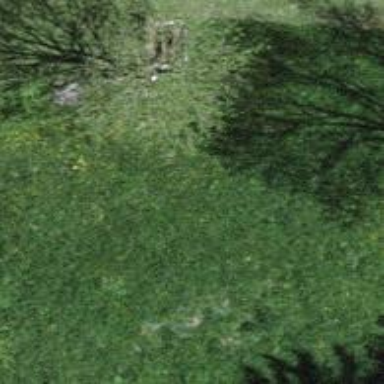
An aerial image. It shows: Beautiful tree in nature.